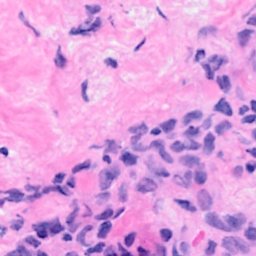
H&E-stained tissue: Breast